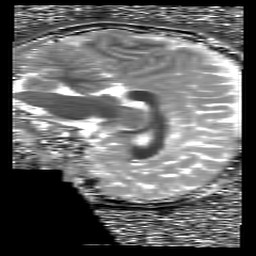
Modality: T1map
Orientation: sagittal
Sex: female
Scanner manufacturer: siemens
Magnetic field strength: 3 T
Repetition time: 5 s
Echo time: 0.00368 s